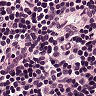
Metastatic tissue present: no